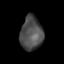
Tissue: lung
Cell type: Epithelial cells
Senescence score: 0.1544
Nuclear area (px): 742
Mean DAPI intensity: 77.659